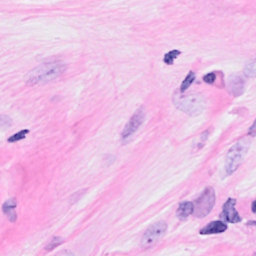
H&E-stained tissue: Breast